Field crop: maize
Growth stage: 2
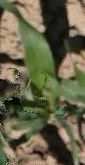
Species: maize